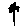
Label: flower